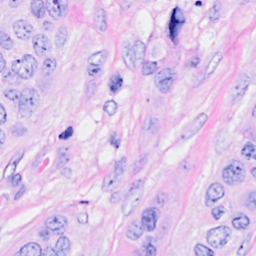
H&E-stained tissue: Breast